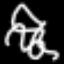
Label: squiggle